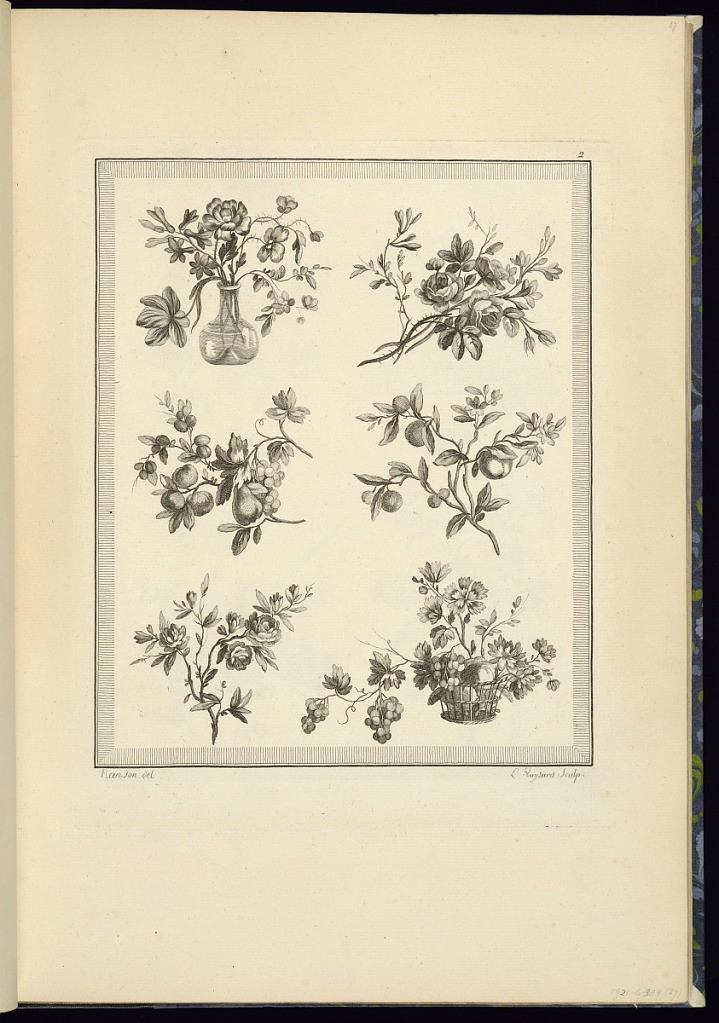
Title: Floral and Fruit Ornament Designs
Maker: Pierre Ranson, French, 1736–1786
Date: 1778
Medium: Etching on laid paper
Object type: Print
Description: Six ornament designs with floral and fruit arrangements, including foliate branches, flowers, fruit, grapes, pears, a basket and vase of fruit and flowers. The plate is numbered and signed.